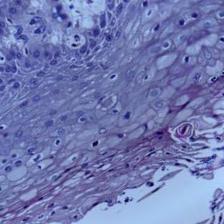
Diagnosis: OSCC